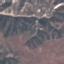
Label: HerbaceousVegetation